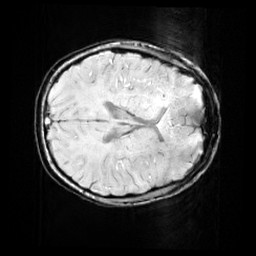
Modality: SWI
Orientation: axial
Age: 9
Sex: female
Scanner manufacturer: siemens
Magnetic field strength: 3 T
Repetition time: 0.027 s
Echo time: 0.02 s